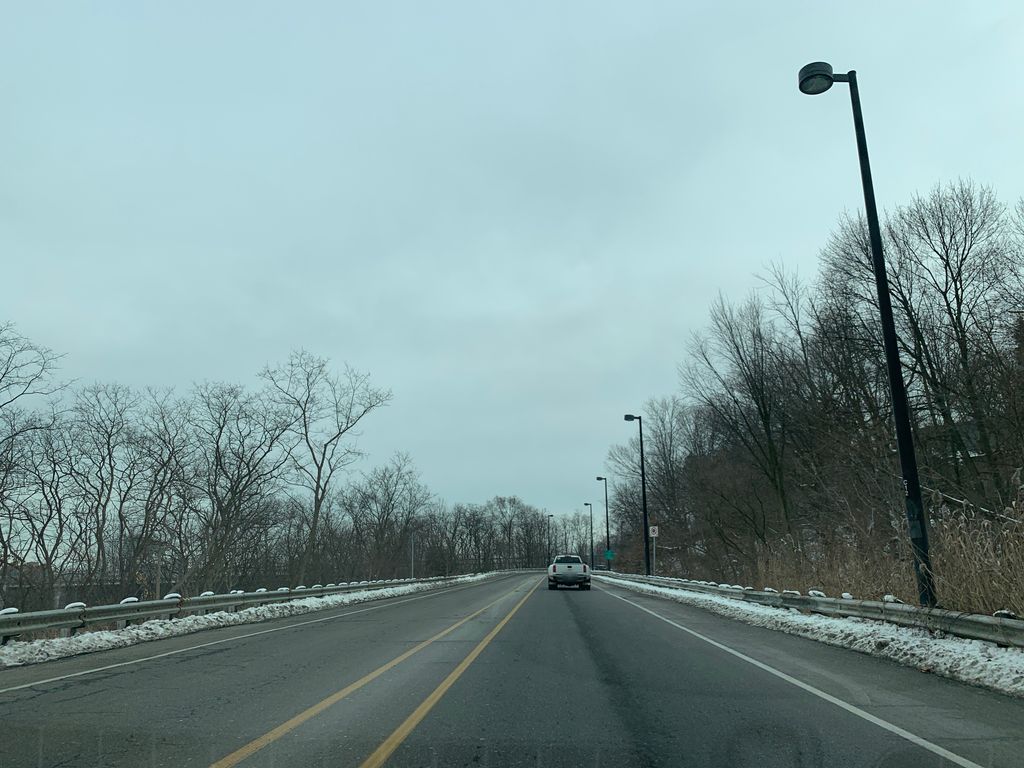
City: toronto